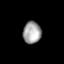
Tissue: lung
Cell type: Others
Senescence score: 0.2396
Nuclear area (px): 392
Mean DAPI intensity: 161.148